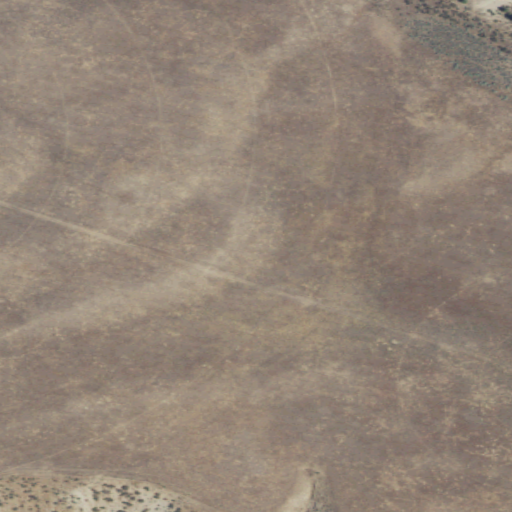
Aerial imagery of plain(s) in Washington named Bissell Flat containing grassland and shrub